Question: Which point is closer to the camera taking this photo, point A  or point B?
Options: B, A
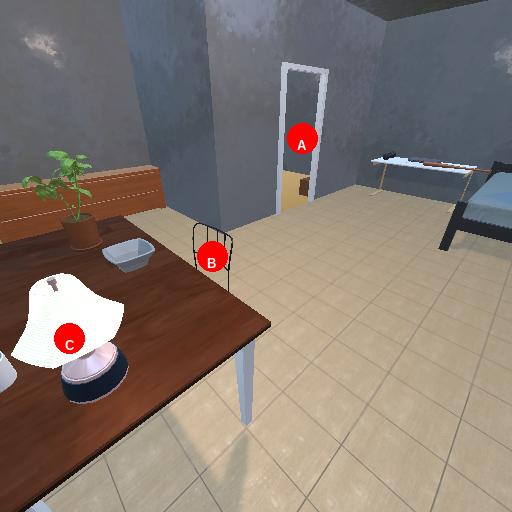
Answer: B